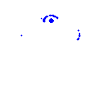
Particle: kaon